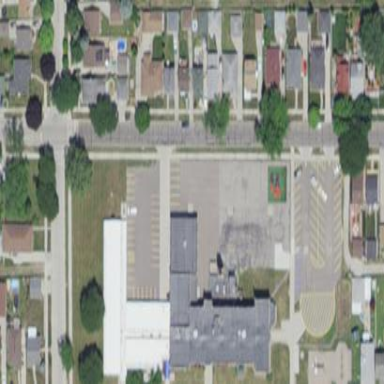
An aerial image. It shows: School.